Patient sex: F
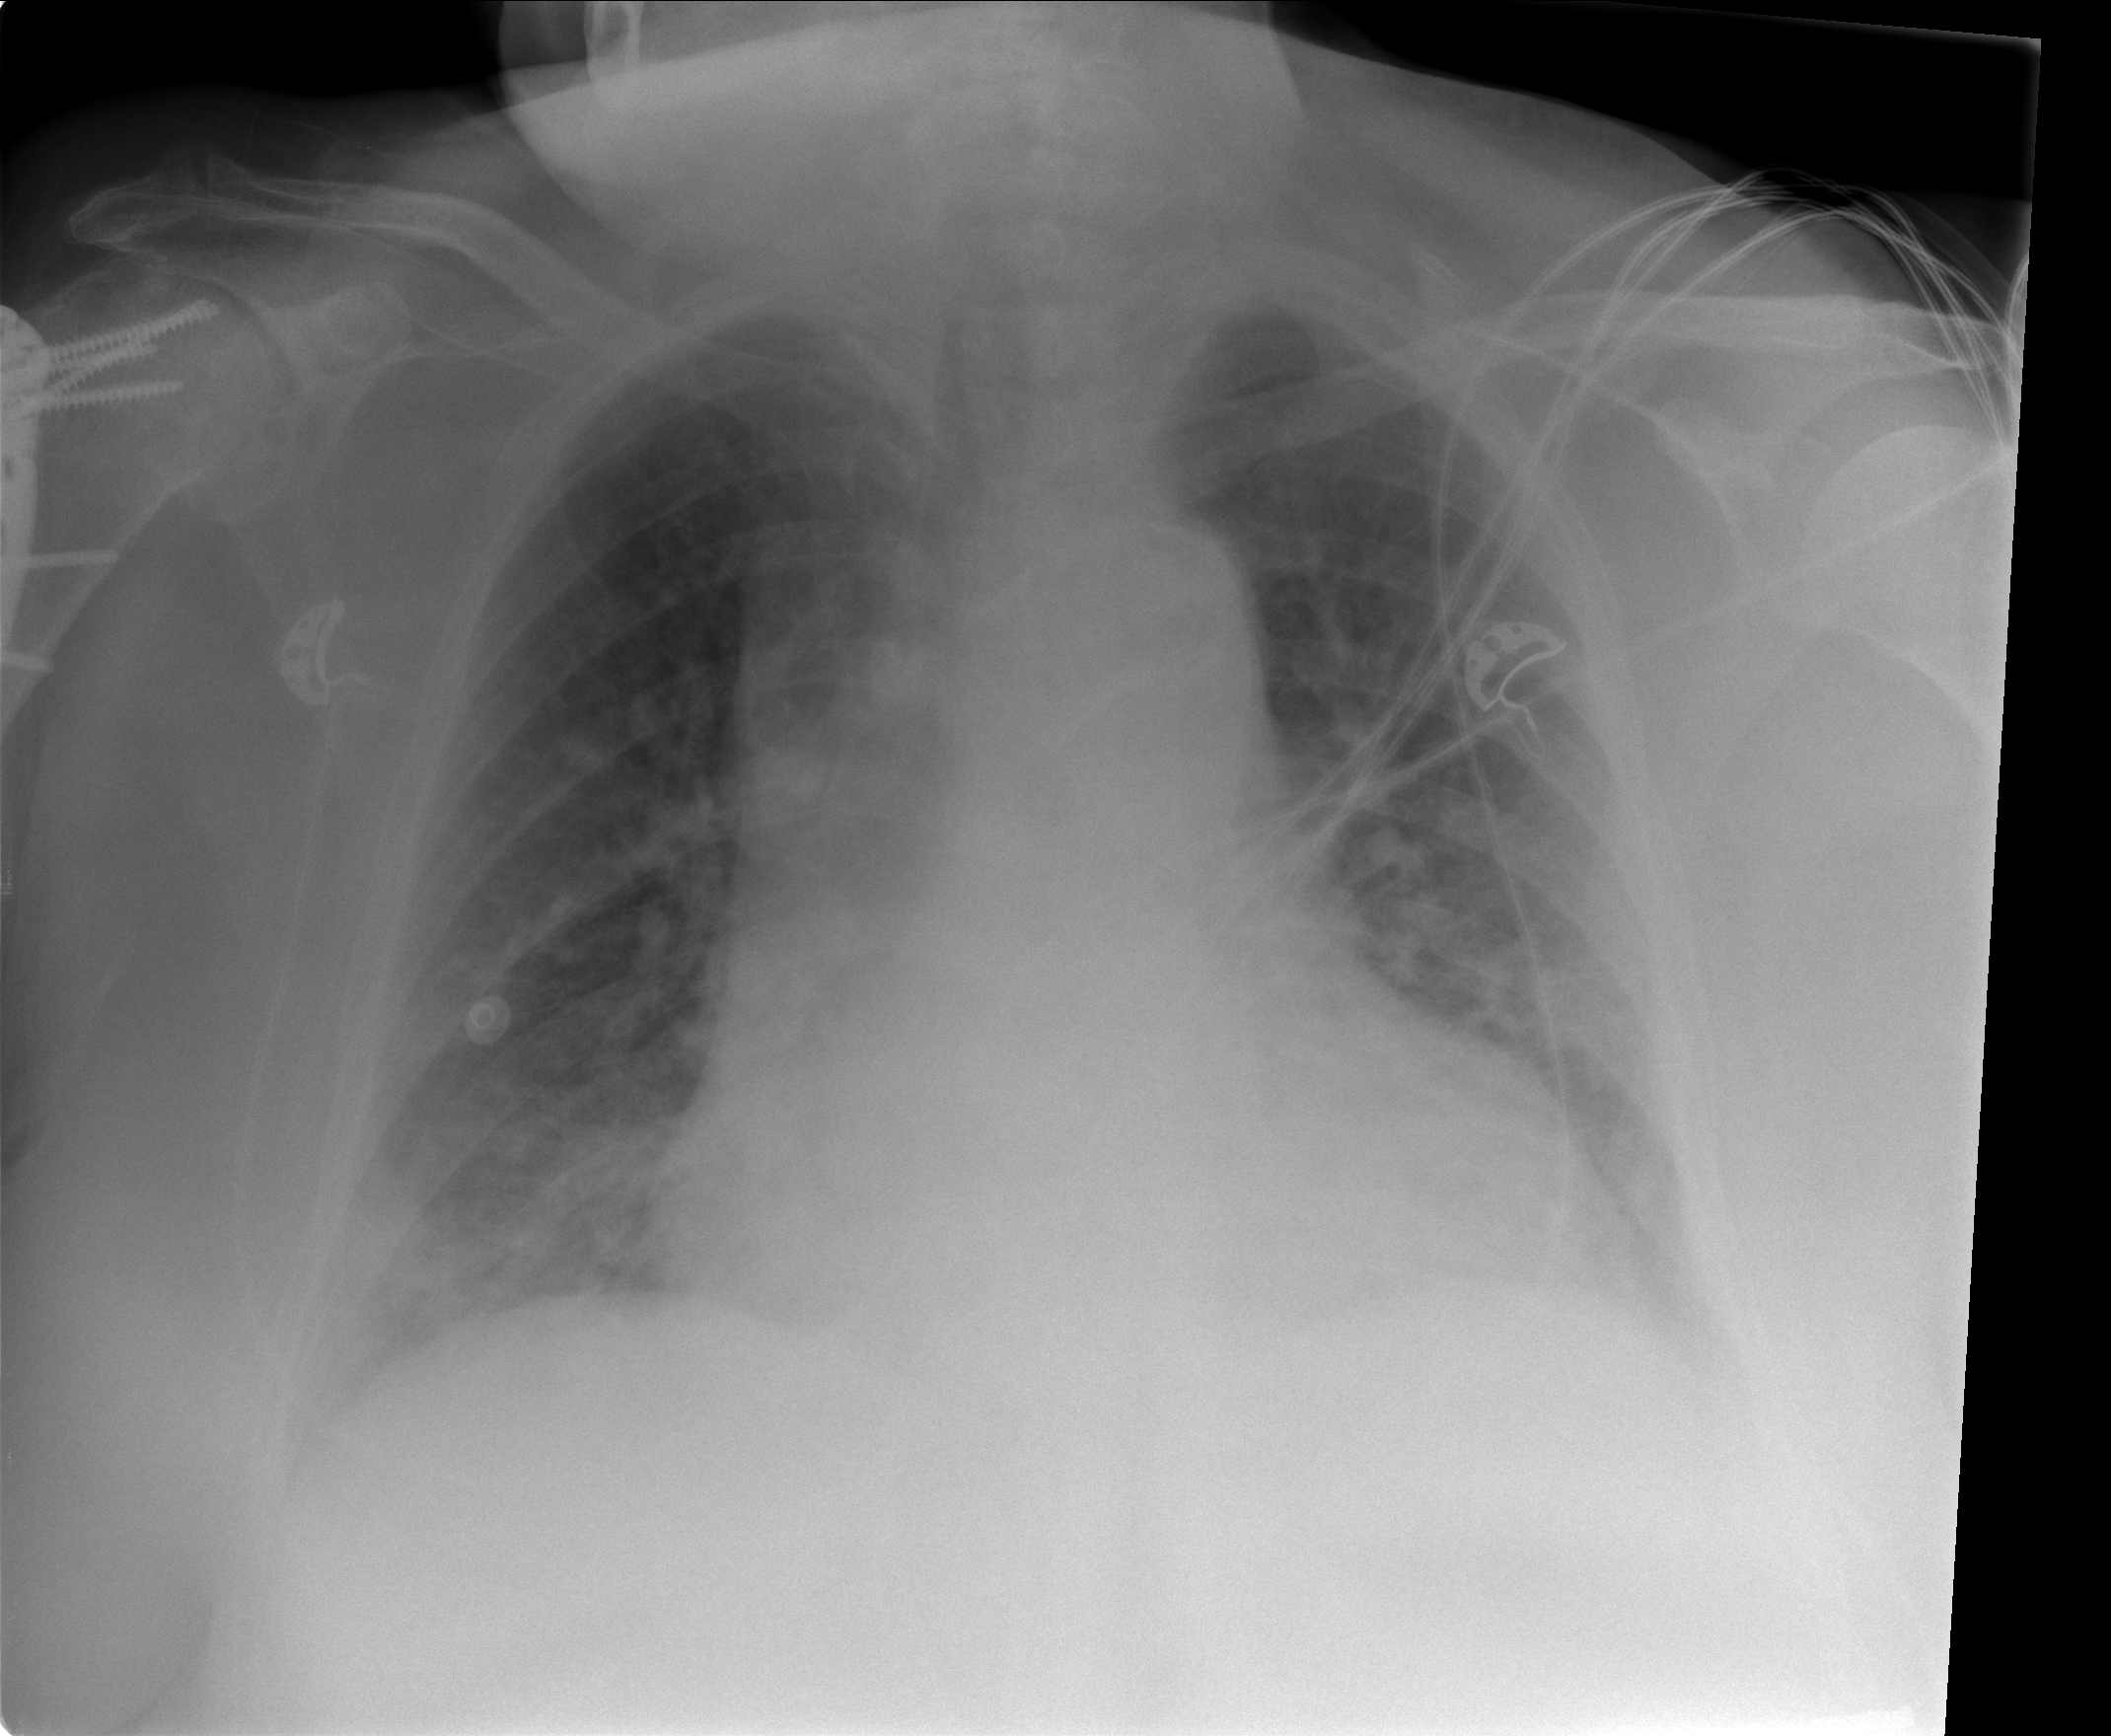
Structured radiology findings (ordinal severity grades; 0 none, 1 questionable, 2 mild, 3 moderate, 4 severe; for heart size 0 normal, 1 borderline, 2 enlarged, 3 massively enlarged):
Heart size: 2
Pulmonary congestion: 2
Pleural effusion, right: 0
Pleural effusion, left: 0
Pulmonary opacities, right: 2
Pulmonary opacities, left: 2
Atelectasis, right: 2
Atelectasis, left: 2